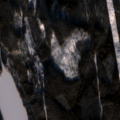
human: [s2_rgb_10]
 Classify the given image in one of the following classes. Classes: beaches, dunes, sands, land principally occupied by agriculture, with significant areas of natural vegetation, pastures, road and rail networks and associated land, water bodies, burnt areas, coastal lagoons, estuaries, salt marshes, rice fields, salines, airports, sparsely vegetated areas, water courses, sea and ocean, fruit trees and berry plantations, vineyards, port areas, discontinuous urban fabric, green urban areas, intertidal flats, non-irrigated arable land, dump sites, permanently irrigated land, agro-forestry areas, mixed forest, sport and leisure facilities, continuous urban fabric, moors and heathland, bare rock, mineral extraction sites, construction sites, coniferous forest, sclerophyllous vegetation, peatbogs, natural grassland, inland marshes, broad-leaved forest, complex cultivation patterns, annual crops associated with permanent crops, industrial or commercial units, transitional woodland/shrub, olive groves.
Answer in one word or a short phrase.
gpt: coniferous forest, mixed forest, transitional woodland/shrub, water bodies